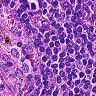
Metastatic tissue present: no